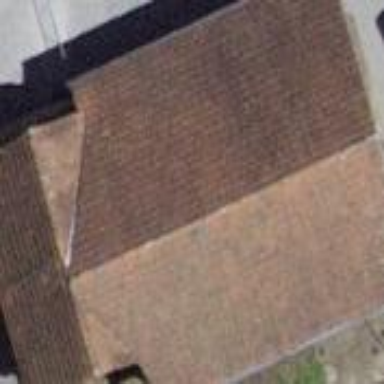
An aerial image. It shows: Rural barn.